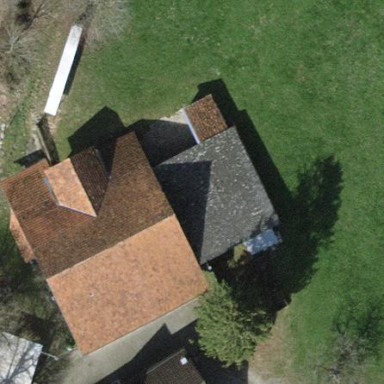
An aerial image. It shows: Barn.